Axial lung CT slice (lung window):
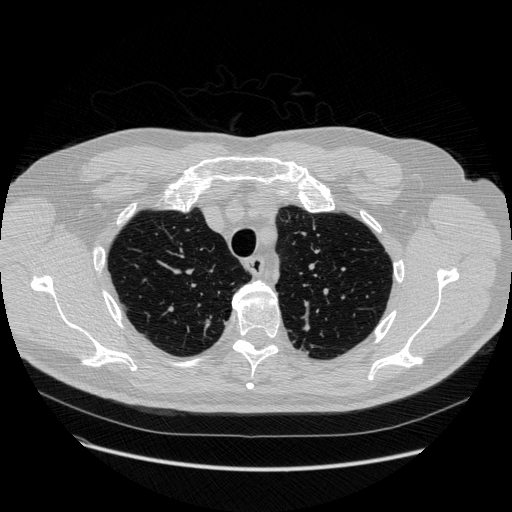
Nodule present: no